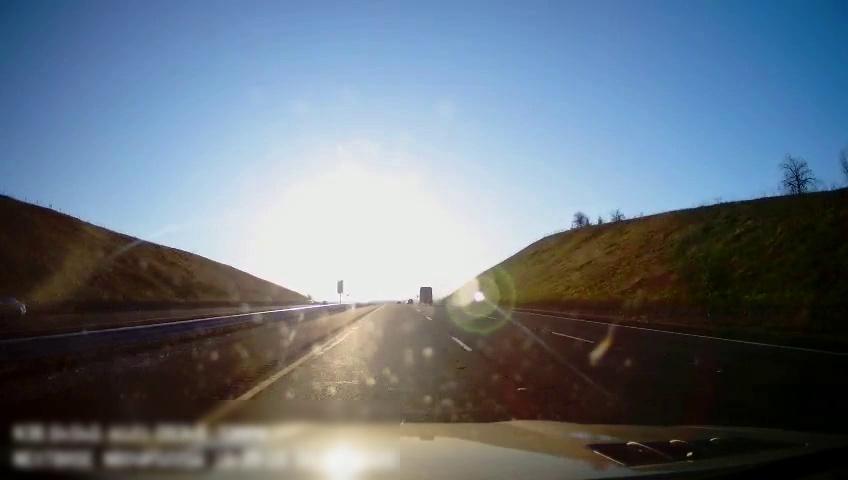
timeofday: Day
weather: Sunny
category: Drivable Space
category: Drivable Space
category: Vehicles | Truck
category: Vehicles | Car
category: Lanes | Current Lane
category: Lanes | Current Lane
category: Lanes | Alternate Lane
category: Lanes | Alternate Lane